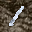
Label: 1